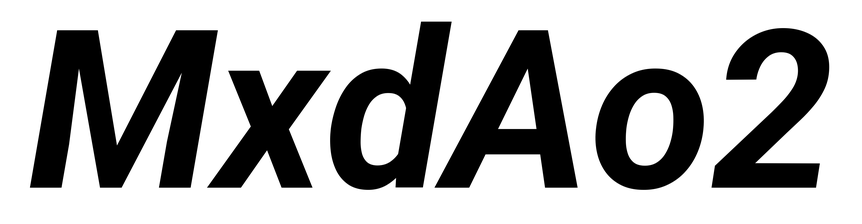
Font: Roboto-Italic_Bold_Italic